Question: in one of our servers, Garbage Collection took nearly three hours to try to bring down (successfully) 1.2GB of heap memory. From 1.4GB to 200MB.
During this time the CPU usage was high, almost 80-100%. What could be the reason? We have 4 of such servers with the same configuration (JVM settings, server configuration, hardware, network), assuming nobody has made any changes to it, what could be the reason that the particular server ran a 3 hours GC.
All the other servers were taking only 5 to 10 minutes for each GC activity.
Kindly attached a graph from HP BAC for your easy reference. Shows the time where i suppose GC kicked in, and when GC stopped.

(As Stephen points out for more conclusive findings) Providing these information when the server administrator gets back to me:
- - - - - -
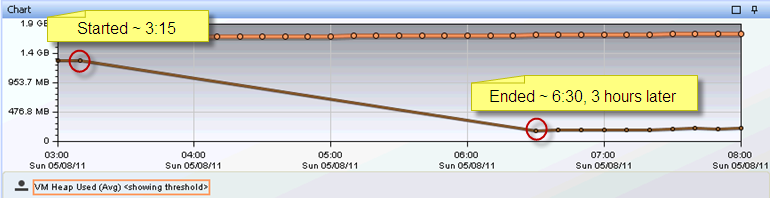
Answer: You don't provide much information, but possible reasons might be:
- Bugs in your application; e.g. a memory leak with some rather peculiar characteristics, or a task that kept on running out of memory and then restarting.- An accidental or deliberate denial of service attack; e.g. some client that keeps retrying an over-sized request with parameters that reduce the "problem size" each time.- A single extremely long-running request with certain characteristics.- Thrashing - see @Trent Gray-Donald's answer. (If you have overallocated memory, then the GC algorithms, which involve looking at lots objects scattered randomly over lots of pages, are highly likely to provoke thrashing. I'm just not sure that this would result in a gradually falling heap usage like you are seeing.)- A pathological combination of JVM settings.- A bug in the garbage collector in the particular JVM you are using.- Some combination of the above.
This is the kind of problem that would warrant getting an Oracle / Java support contract.
---
The following information might help diagnose this:
- - - - - - -